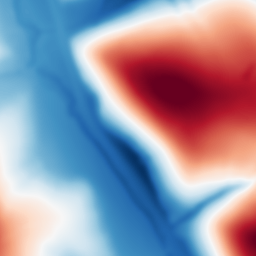
Category: multiscale
Decomposition family: dog
Decomposition parameters: sigma_low: 3
sigma_high: 100
Upsampling method: quintic
Upsampling parameters: scale: 2
Upsampling scale: 2